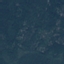
Label: Forest